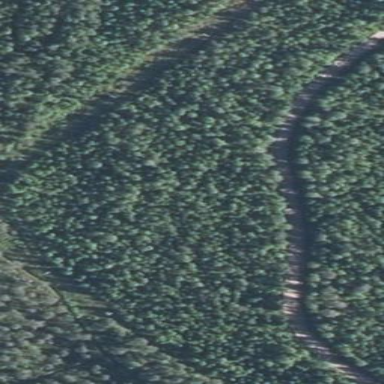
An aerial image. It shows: Mixed leaf woodland.